Field crop: tomato
Growth stage: 1
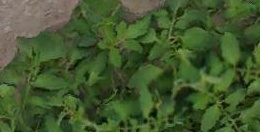
Species: tomato